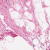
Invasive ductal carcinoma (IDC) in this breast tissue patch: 0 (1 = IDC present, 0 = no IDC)